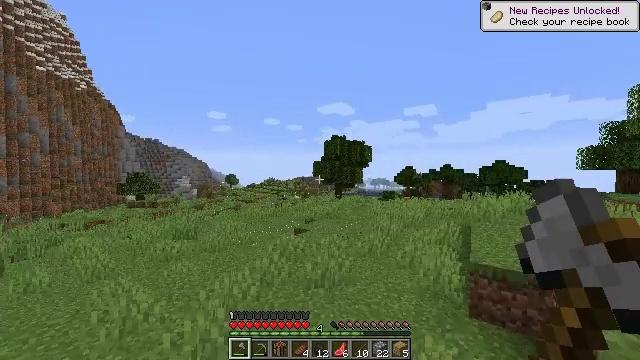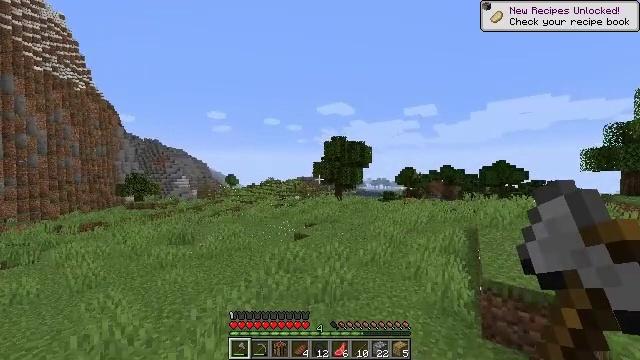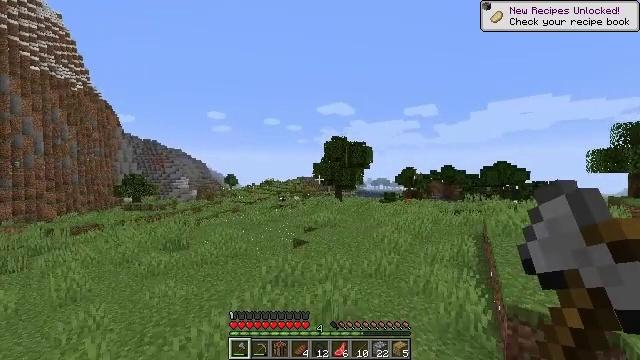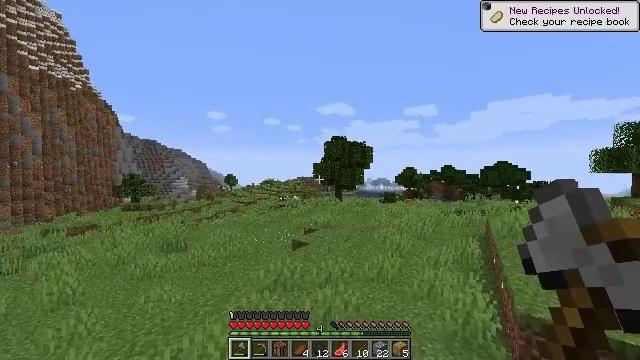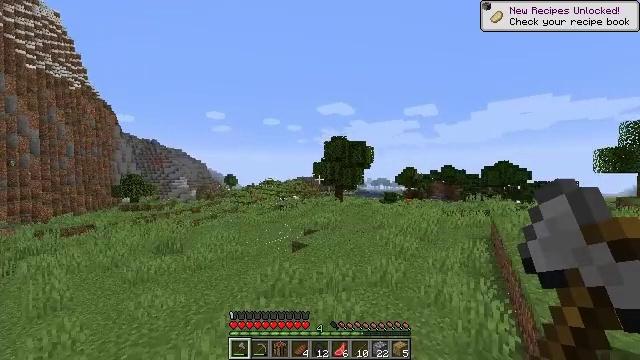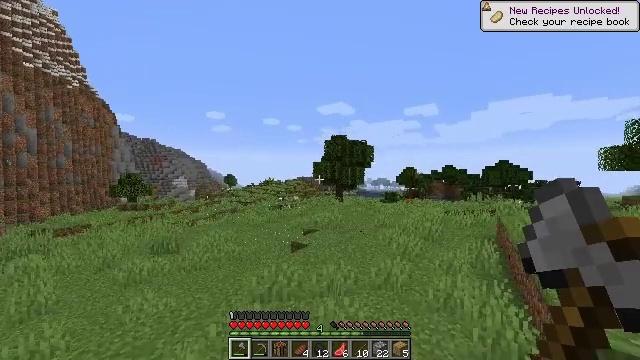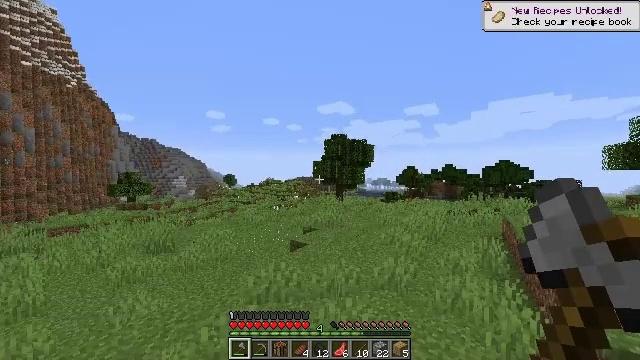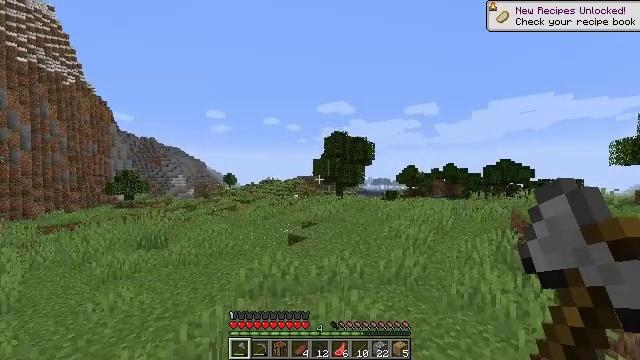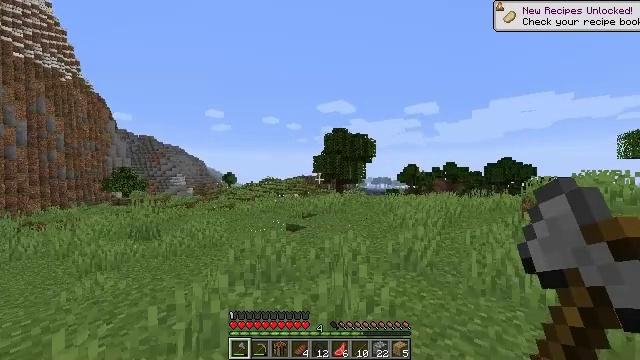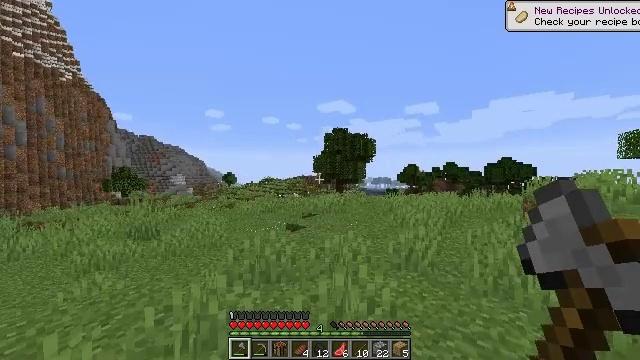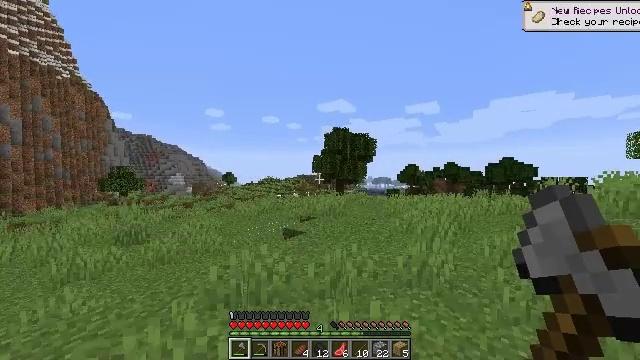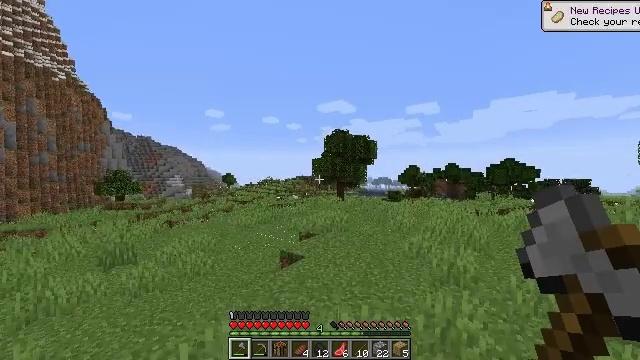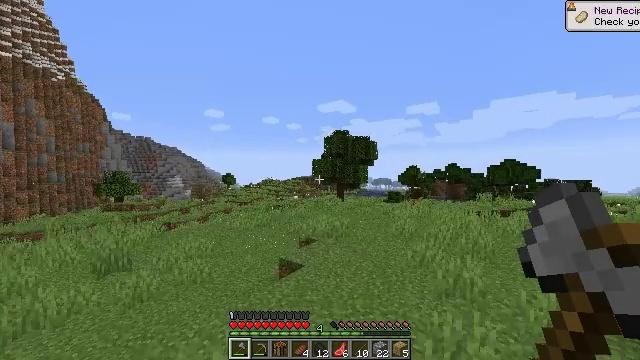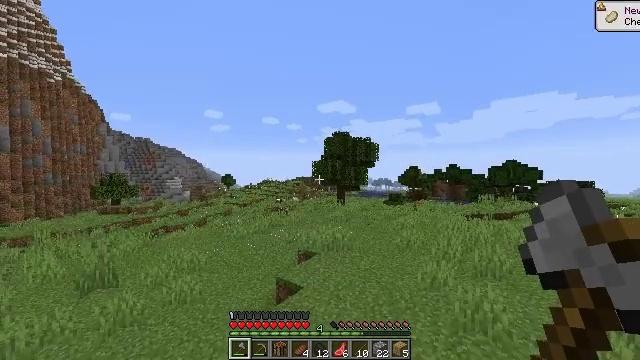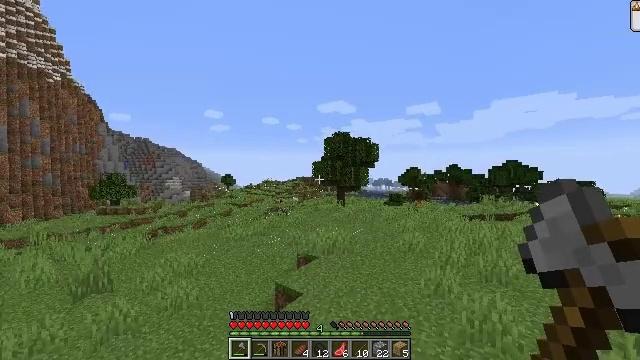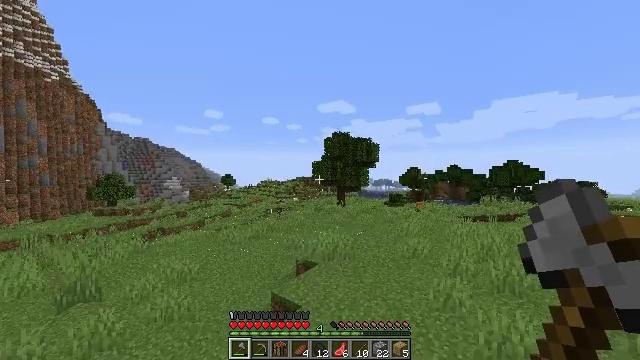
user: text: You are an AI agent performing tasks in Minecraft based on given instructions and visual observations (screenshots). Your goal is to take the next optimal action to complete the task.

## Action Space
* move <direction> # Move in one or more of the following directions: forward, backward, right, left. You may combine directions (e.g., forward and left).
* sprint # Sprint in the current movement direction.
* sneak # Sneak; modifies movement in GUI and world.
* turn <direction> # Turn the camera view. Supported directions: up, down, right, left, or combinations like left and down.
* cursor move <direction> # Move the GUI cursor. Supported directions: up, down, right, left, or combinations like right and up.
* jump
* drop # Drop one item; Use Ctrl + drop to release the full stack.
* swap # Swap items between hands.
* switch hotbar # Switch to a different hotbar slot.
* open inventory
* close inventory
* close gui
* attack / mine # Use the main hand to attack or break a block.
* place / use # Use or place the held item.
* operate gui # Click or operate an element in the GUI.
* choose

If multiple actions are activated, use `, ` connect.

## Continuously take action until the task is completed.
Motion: motion action
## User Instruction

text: Attack the pumpkin to gather it.
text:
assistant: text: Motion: move forward, sprint, jump
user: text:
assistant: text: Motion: move forward, sprint, jump
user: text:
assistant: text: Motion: move forward, sprint, jump
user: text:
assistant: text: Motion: move forward, sprint, jump
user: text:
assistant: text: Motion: move forward, sprint, jump
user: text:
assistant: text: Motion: move forward, sprint, jump
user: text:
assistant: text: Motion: move forward, sprint, jump
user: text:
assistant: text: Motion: move forward, sprint, jump
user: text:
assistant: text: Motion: move forward, sprint, jump
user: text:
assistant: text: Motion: move forward, sprint, jump
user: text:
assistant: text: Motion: move forward, sprint, jump
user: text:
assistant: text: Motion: move forward, sprint, jump
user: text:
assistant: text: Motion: move forward, sprint, jump
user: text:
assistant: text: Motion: move forward, sprint, jump
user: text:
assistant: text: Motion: move forward, sprint, jump
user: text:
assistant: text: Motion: move forward, sprint, jump
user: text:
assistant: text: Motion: move forward, sprint, jump
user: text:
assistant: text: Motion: move forward, sprint, turn right, jump
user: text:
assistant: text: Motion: move forward and move right, sprint, turn right, jump
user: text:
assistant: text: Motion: move forward and move right, sprint, turn right, jump
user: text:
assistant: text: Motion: move forward and move right, sprint, turn right, jump
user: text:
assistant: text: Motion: move forward and move right, sprint, turn right, jump
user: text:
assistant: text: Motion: move forward and move right, sprint, jump
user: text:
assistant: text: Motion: move forward and move right, sprint, jump
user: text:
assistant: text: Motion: move forward, sprint, turn right, jump
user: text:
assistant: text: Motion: move forward, sprint, turn right, jump
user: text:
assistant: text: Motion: move forward, sprint, turn right, jump
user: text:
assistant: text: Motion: move forward, sprint, turn right, jump
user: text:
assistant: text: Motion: move forward, sprint, jump
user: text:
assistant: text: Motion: move forward, sprint, jump